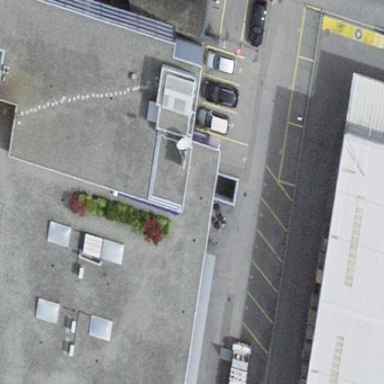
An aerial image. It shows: Industrial building.